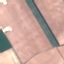
Land use / land cover: AnnualCrop